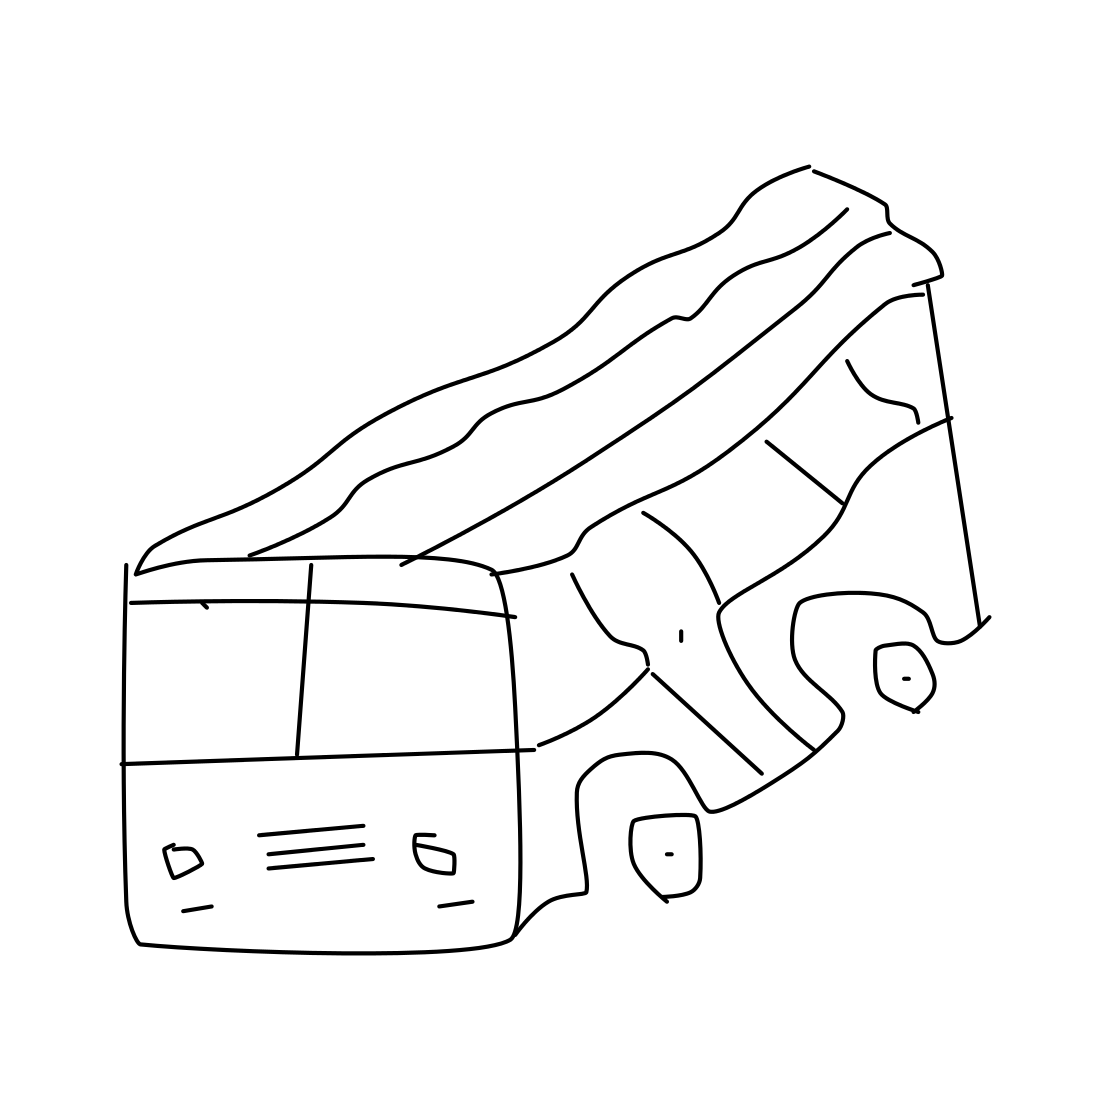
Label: bus